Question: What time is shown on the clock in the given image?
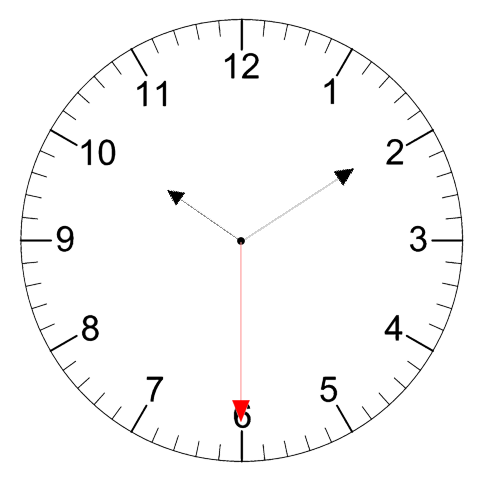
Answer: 10:09:30